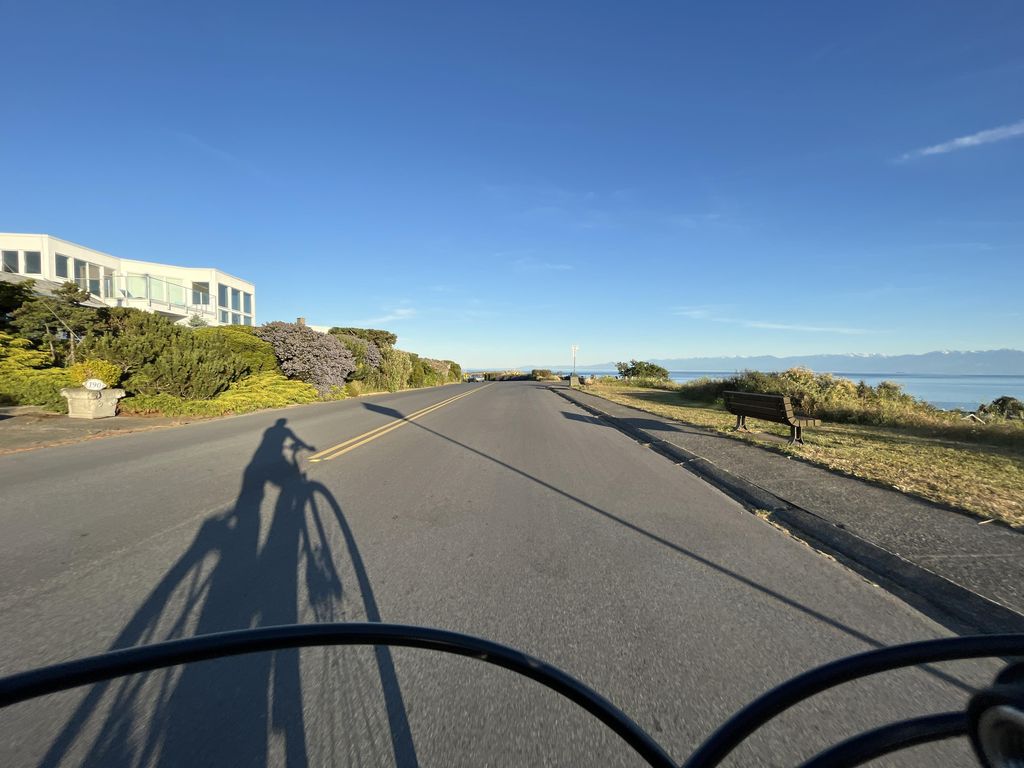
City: victoria